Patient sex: F
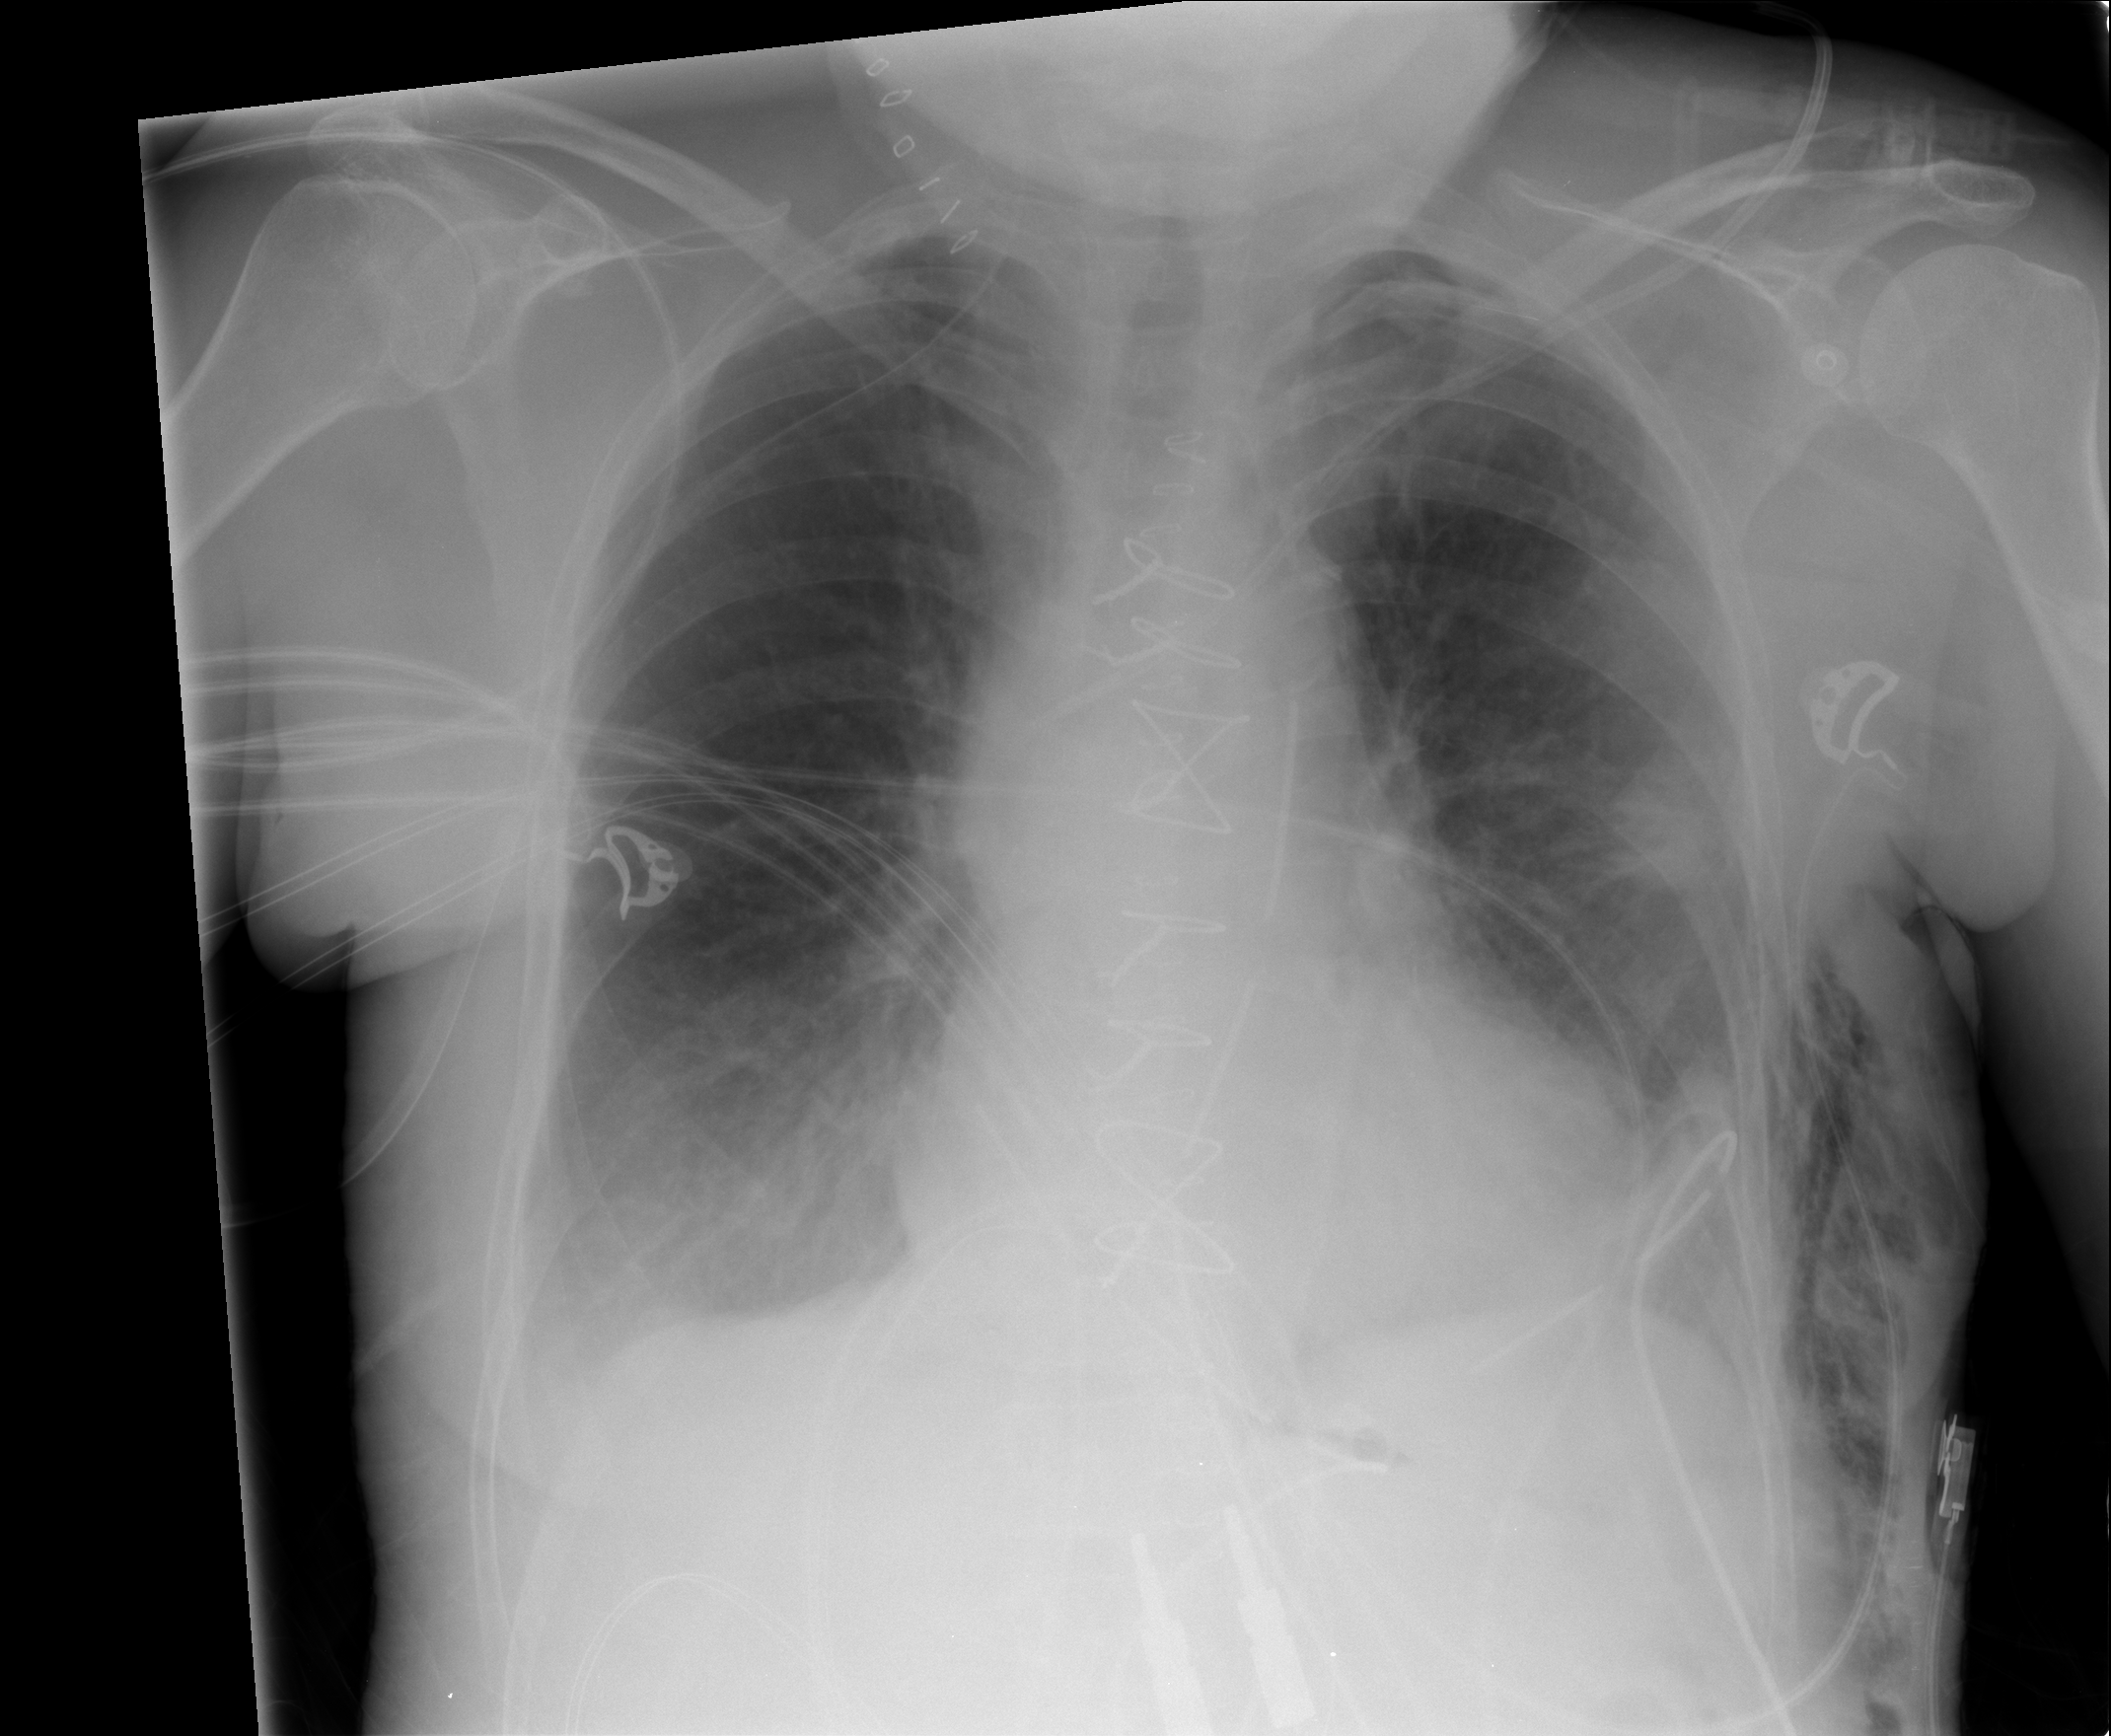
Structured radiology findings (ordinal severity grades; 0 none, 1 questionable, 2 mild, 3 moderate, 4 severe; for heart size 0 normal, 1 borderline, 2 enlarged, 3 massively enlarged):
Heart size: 2
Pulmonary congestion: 2
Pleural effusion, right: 2
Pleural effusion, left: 1
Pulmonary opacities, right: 1
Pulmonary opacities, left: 0
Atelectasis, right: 2
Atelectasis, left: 2